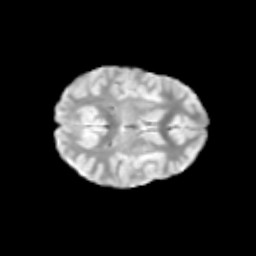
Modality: T2w
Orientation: axial
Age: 11
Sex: female
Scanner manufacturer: siemens
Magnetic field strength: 3 T
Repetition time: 3.8 s
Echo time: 0.07 s